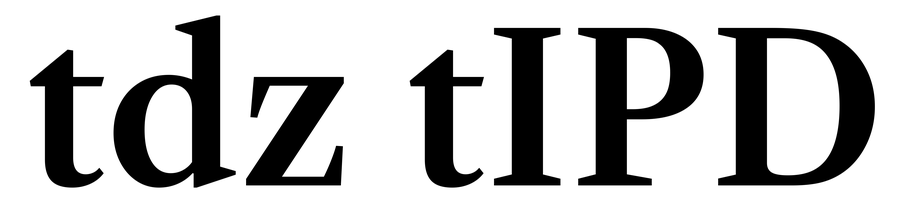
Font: LibreCaslonText_SemiBold